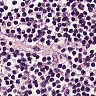
Metastatic tissue present: no